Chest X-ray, AP view. Patient: 58 years old, sex F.
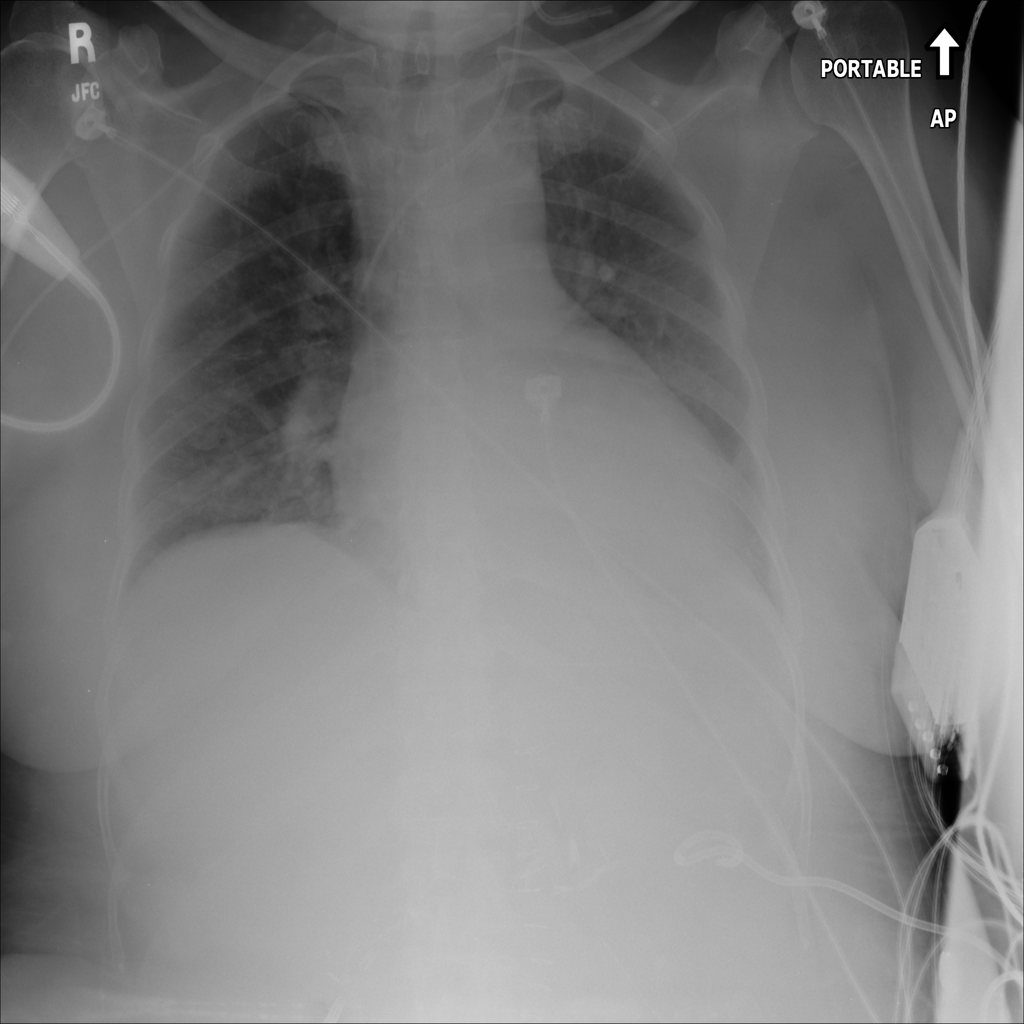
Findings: Effusion, Infiltration